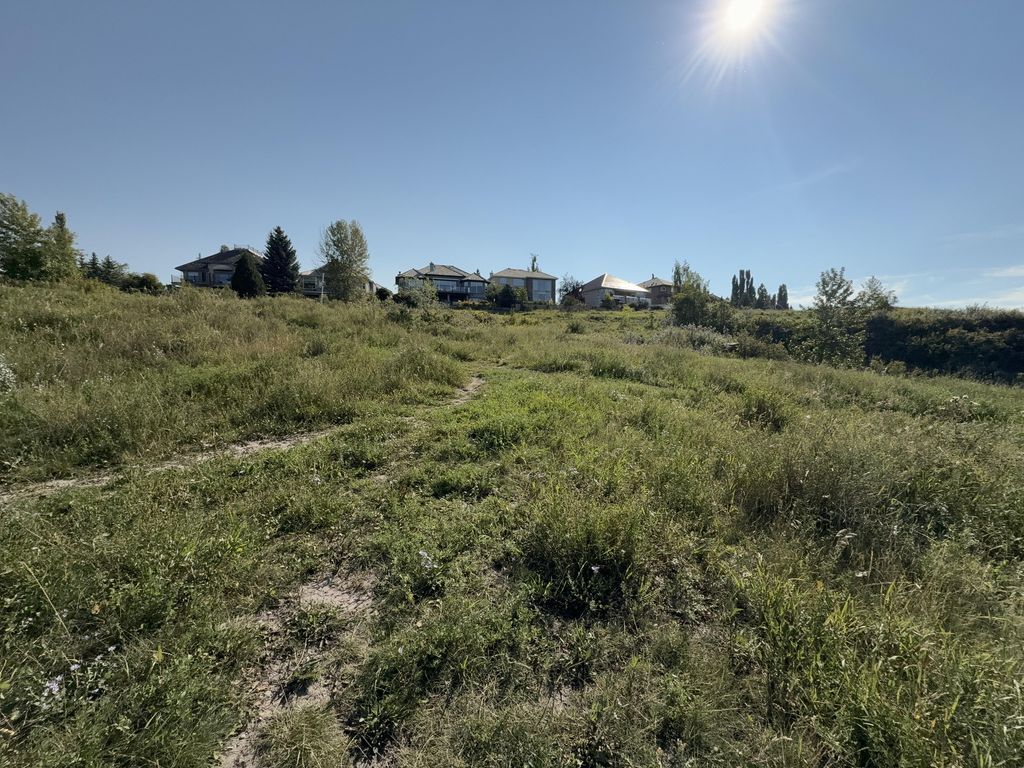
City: calgary